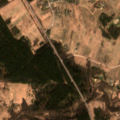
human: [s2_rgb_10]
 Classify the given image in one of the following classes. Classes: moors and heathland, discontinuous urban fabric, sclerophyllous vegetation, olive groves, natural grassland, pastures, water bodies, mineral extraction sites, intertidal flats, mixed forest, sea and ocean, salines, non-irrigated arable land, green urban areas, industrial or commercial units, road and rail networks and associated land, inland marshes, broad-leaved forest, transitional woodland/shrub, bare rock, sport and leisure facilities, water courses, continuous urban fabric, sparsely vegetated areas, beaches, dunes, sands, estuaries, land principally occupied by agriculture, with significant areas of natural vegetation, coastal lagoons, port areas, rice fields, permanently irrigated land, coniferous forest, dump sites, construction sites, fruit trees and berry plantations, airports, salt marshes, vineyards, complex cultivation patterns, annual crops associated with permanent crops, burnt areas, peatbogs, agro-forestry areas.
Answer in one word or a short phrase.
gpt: discontinuous urban fabric, pastures, complex cultivation patterns, land principally occupied by agriculture, with significant areas of natural vegetation, coniferous forest